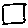
Label: square